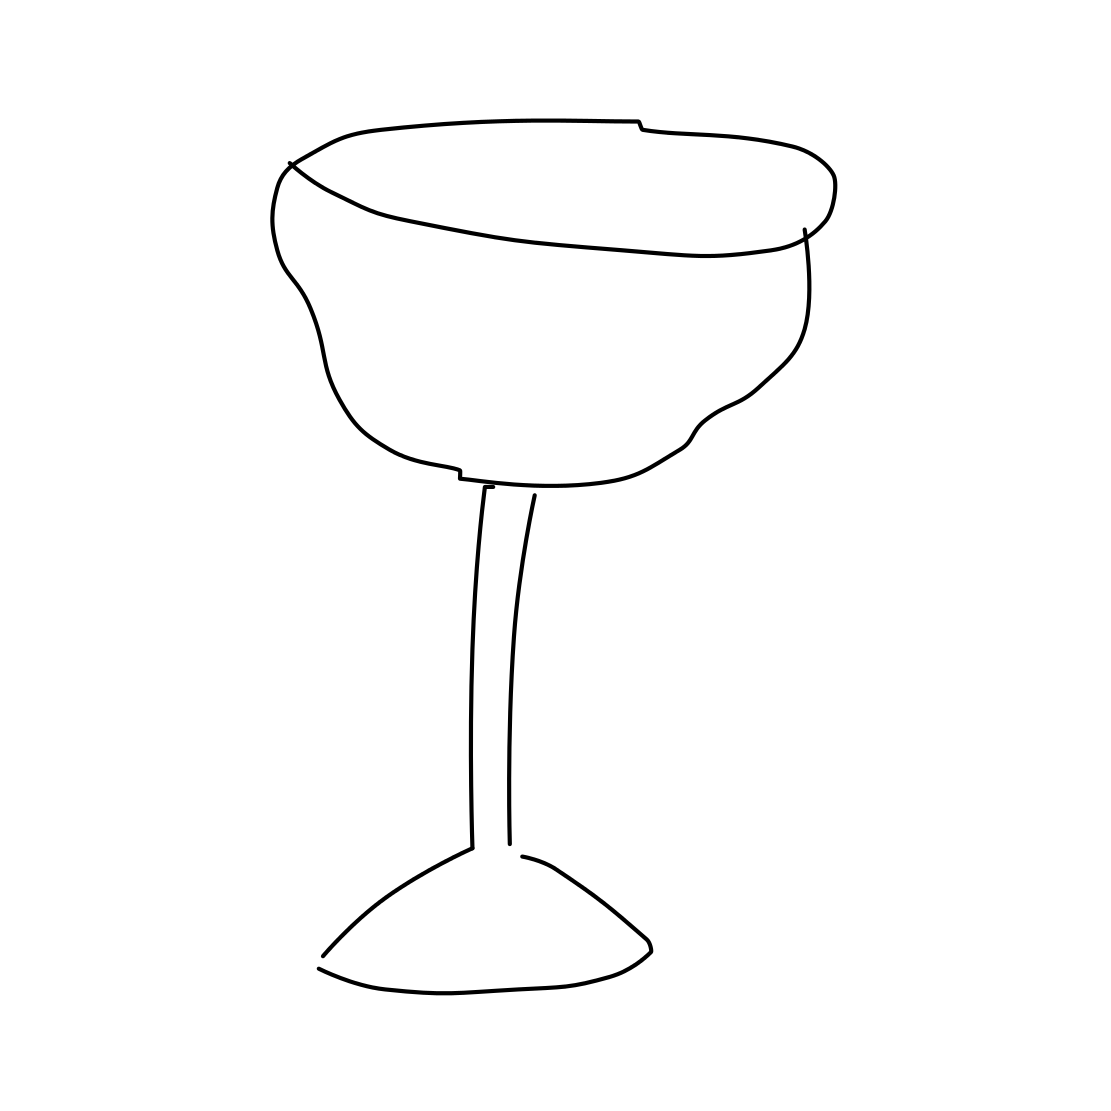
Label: wineglass